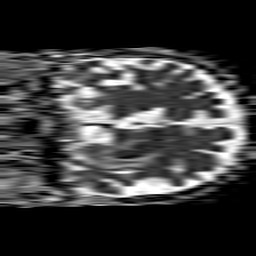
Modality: ADC
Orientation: coronal
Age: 83
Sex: male
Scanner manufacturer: philips
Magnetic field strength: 1.5 T
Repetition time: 4.6 s
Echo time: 0.08631 s